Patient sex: M
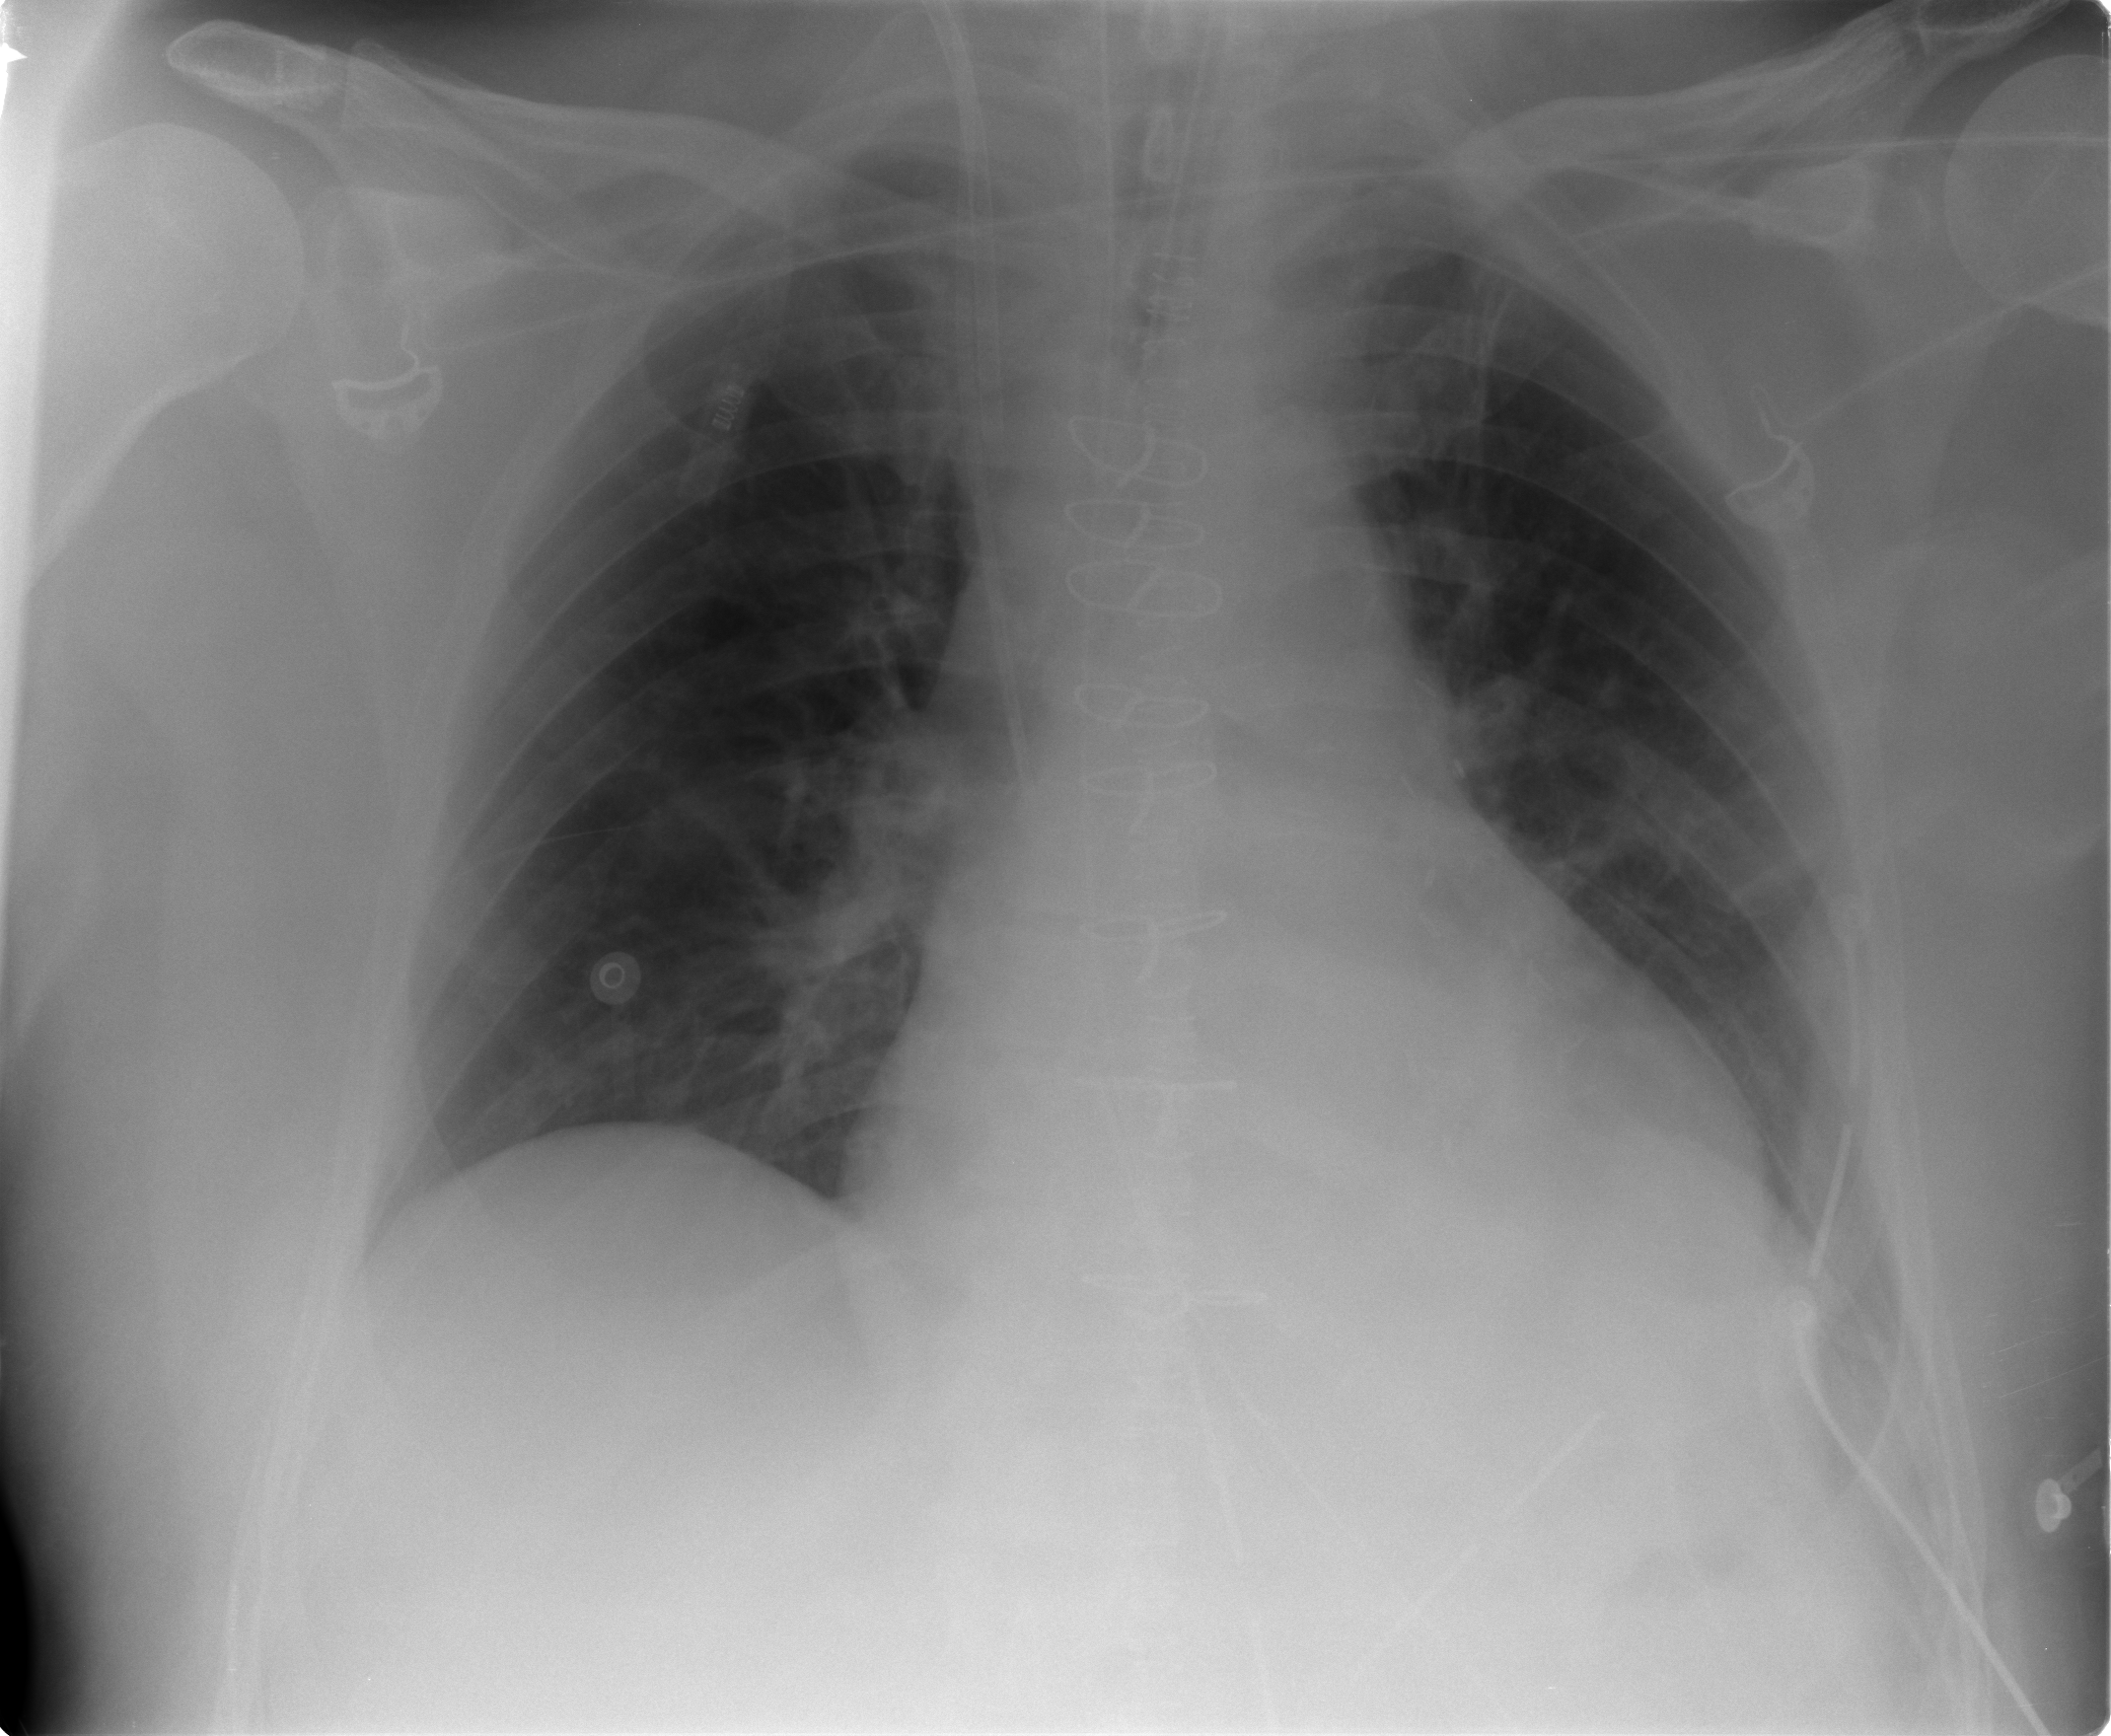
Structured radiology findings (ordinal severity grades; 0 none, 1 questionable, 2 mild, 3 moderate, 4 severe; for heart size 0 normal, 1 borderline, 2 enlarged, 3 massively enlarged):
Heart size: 2
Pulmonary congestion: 2
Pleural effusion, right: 0
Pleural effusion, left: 2
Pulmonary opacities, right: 0
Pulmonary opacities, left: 1
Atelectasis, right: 2
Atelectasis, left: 2